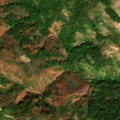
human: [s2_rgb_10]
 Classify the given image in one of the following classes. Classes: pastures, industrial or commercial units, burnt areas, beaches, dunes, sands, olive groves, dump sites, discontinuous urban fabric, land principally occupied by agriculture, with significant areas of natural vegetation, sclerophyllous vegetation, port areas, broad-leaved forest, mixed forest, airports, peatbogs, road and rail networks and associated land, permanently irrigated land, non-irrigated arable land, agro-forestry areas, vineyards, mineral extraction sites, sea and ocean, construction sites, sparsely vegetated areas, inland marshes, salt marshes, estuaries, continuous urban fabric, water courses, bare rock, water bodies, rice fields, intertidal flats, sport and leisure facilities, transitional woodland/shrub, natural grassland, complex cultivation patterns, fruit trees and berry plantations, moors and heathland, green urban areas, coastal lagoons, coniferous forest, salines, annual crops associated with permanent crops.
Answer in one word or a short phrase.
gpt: land principally occupied by agriculture, with significant areas of natural vegetation, broad-leaved forest, transitional woodland/shrub, burnt areas